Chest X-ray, PA view. Patient: 61 years old, sex F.
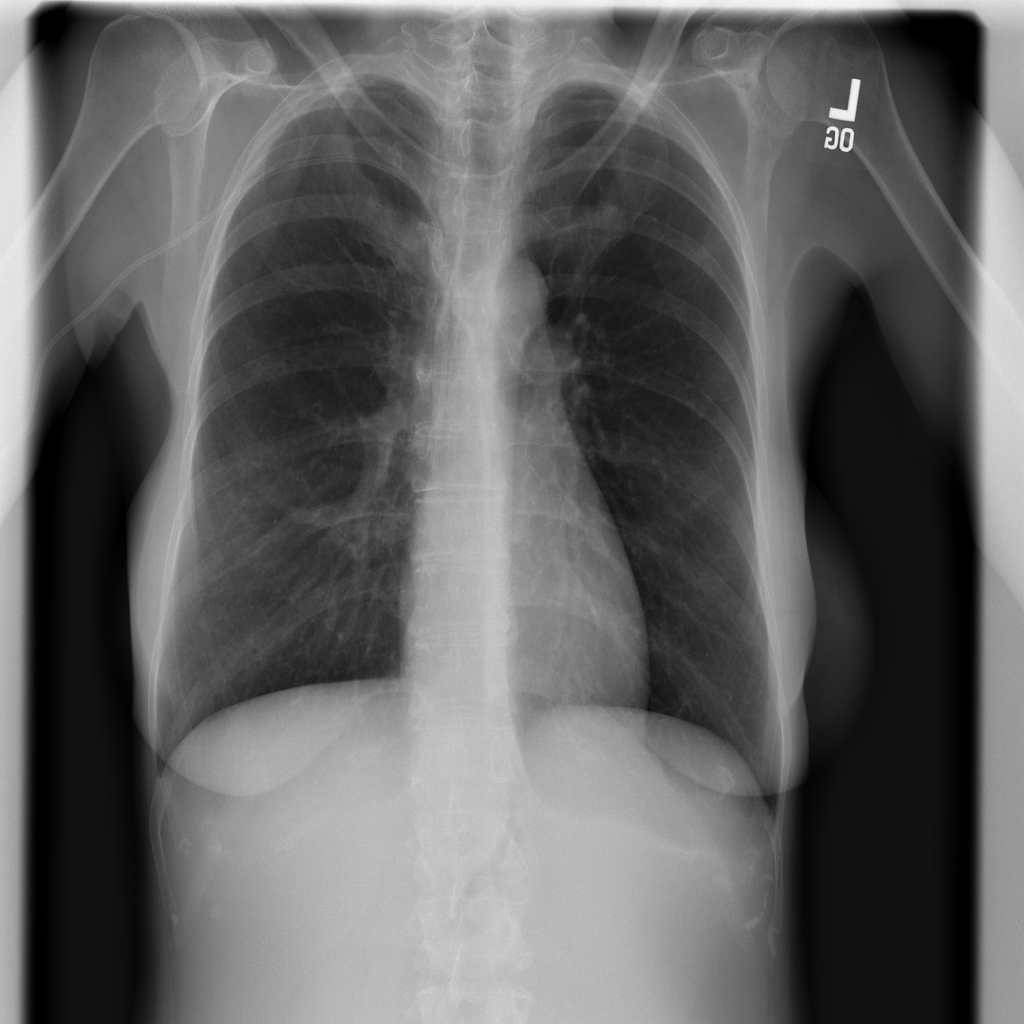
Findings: No Finding